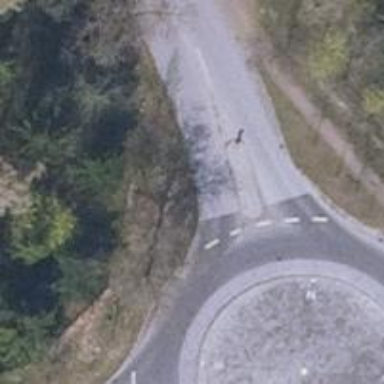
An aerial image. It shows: Secondary road with asphalt surface.